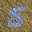
Label: 5